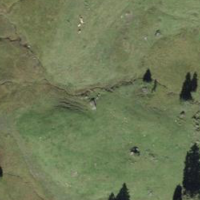
EUNIS habitat code: 23
Species observed at this site:
Stauroderus scalaris
Euthystira brachyptera